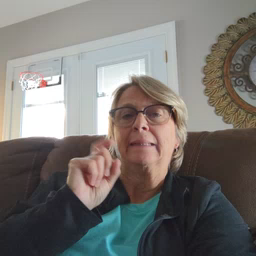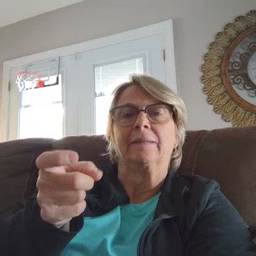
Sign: gift